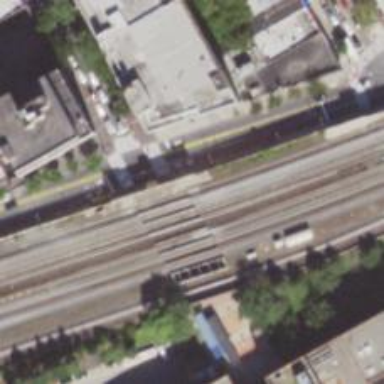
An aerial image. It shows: Railway bridge with electrified rail tracks.